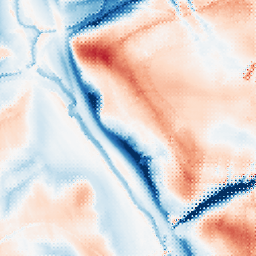
Category: multiscale
Decomposition family: dog_multiscale
Decomposition parameters: sigma_ratio: 2
n_scales: 4
base_sigma: 1
Upsampling method: regularized
Upsampling parameters: scale: 2
lambda_reg: 0.1
Upsampling scale: 2